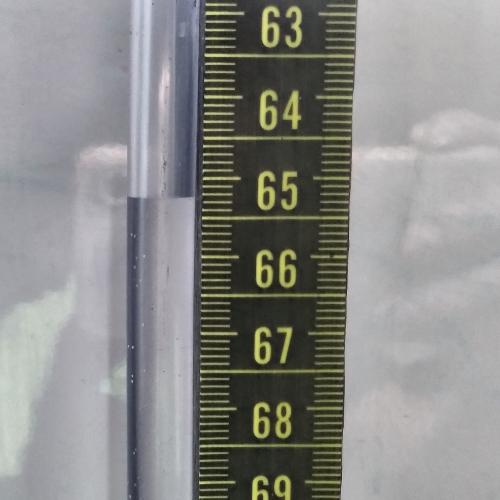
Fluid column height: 65.2 cm